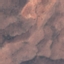
Land use / land cover: HerbaceousVegetation